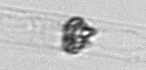
Label: Dactyliosolen_blavyanus